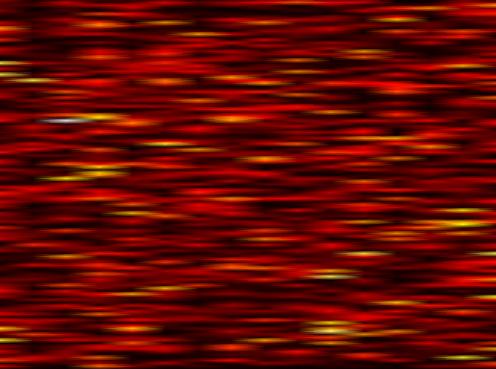
Label: UFMC